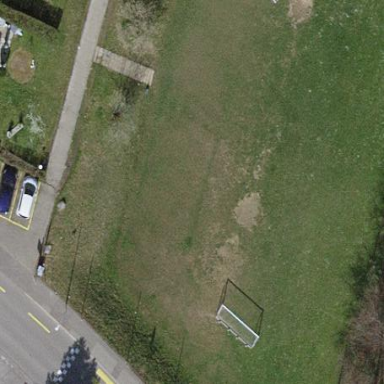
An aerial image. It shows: Grass pitch used for soccer.